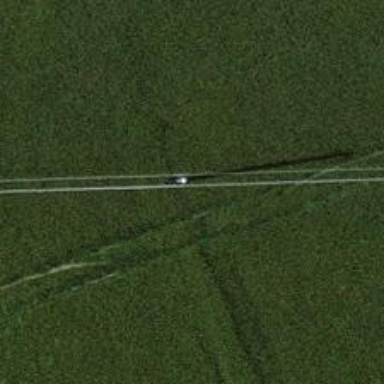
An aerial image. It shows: Power pole.